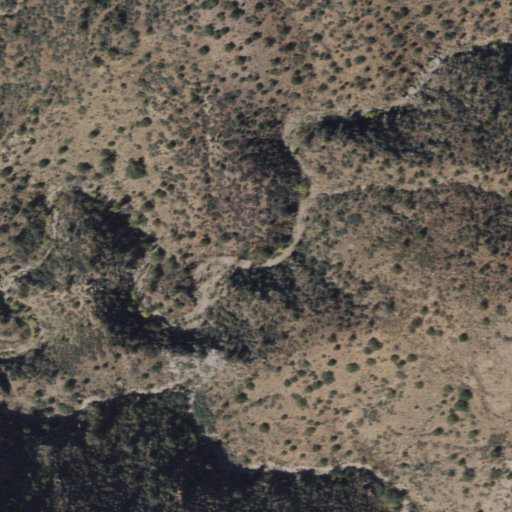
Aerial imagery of valley in Arizona named Tule Canyon containing shrub and evergreen forest